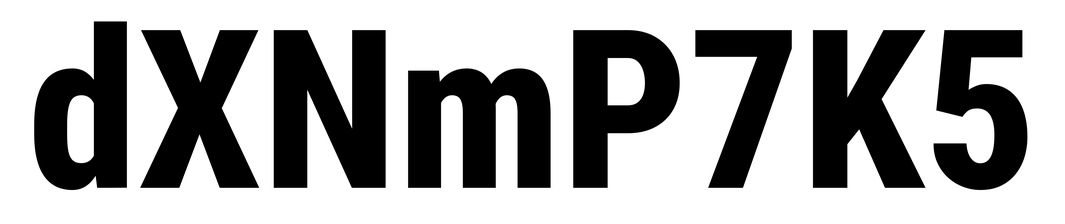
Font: Roboto_Condensed_ExtraBold